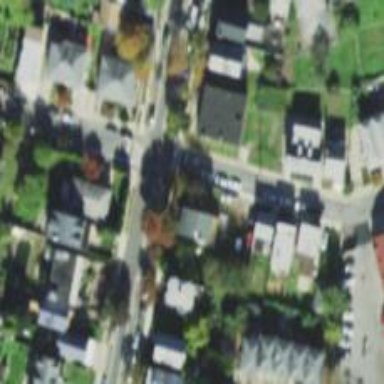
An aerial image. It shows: Residential road with separate sidewalk.